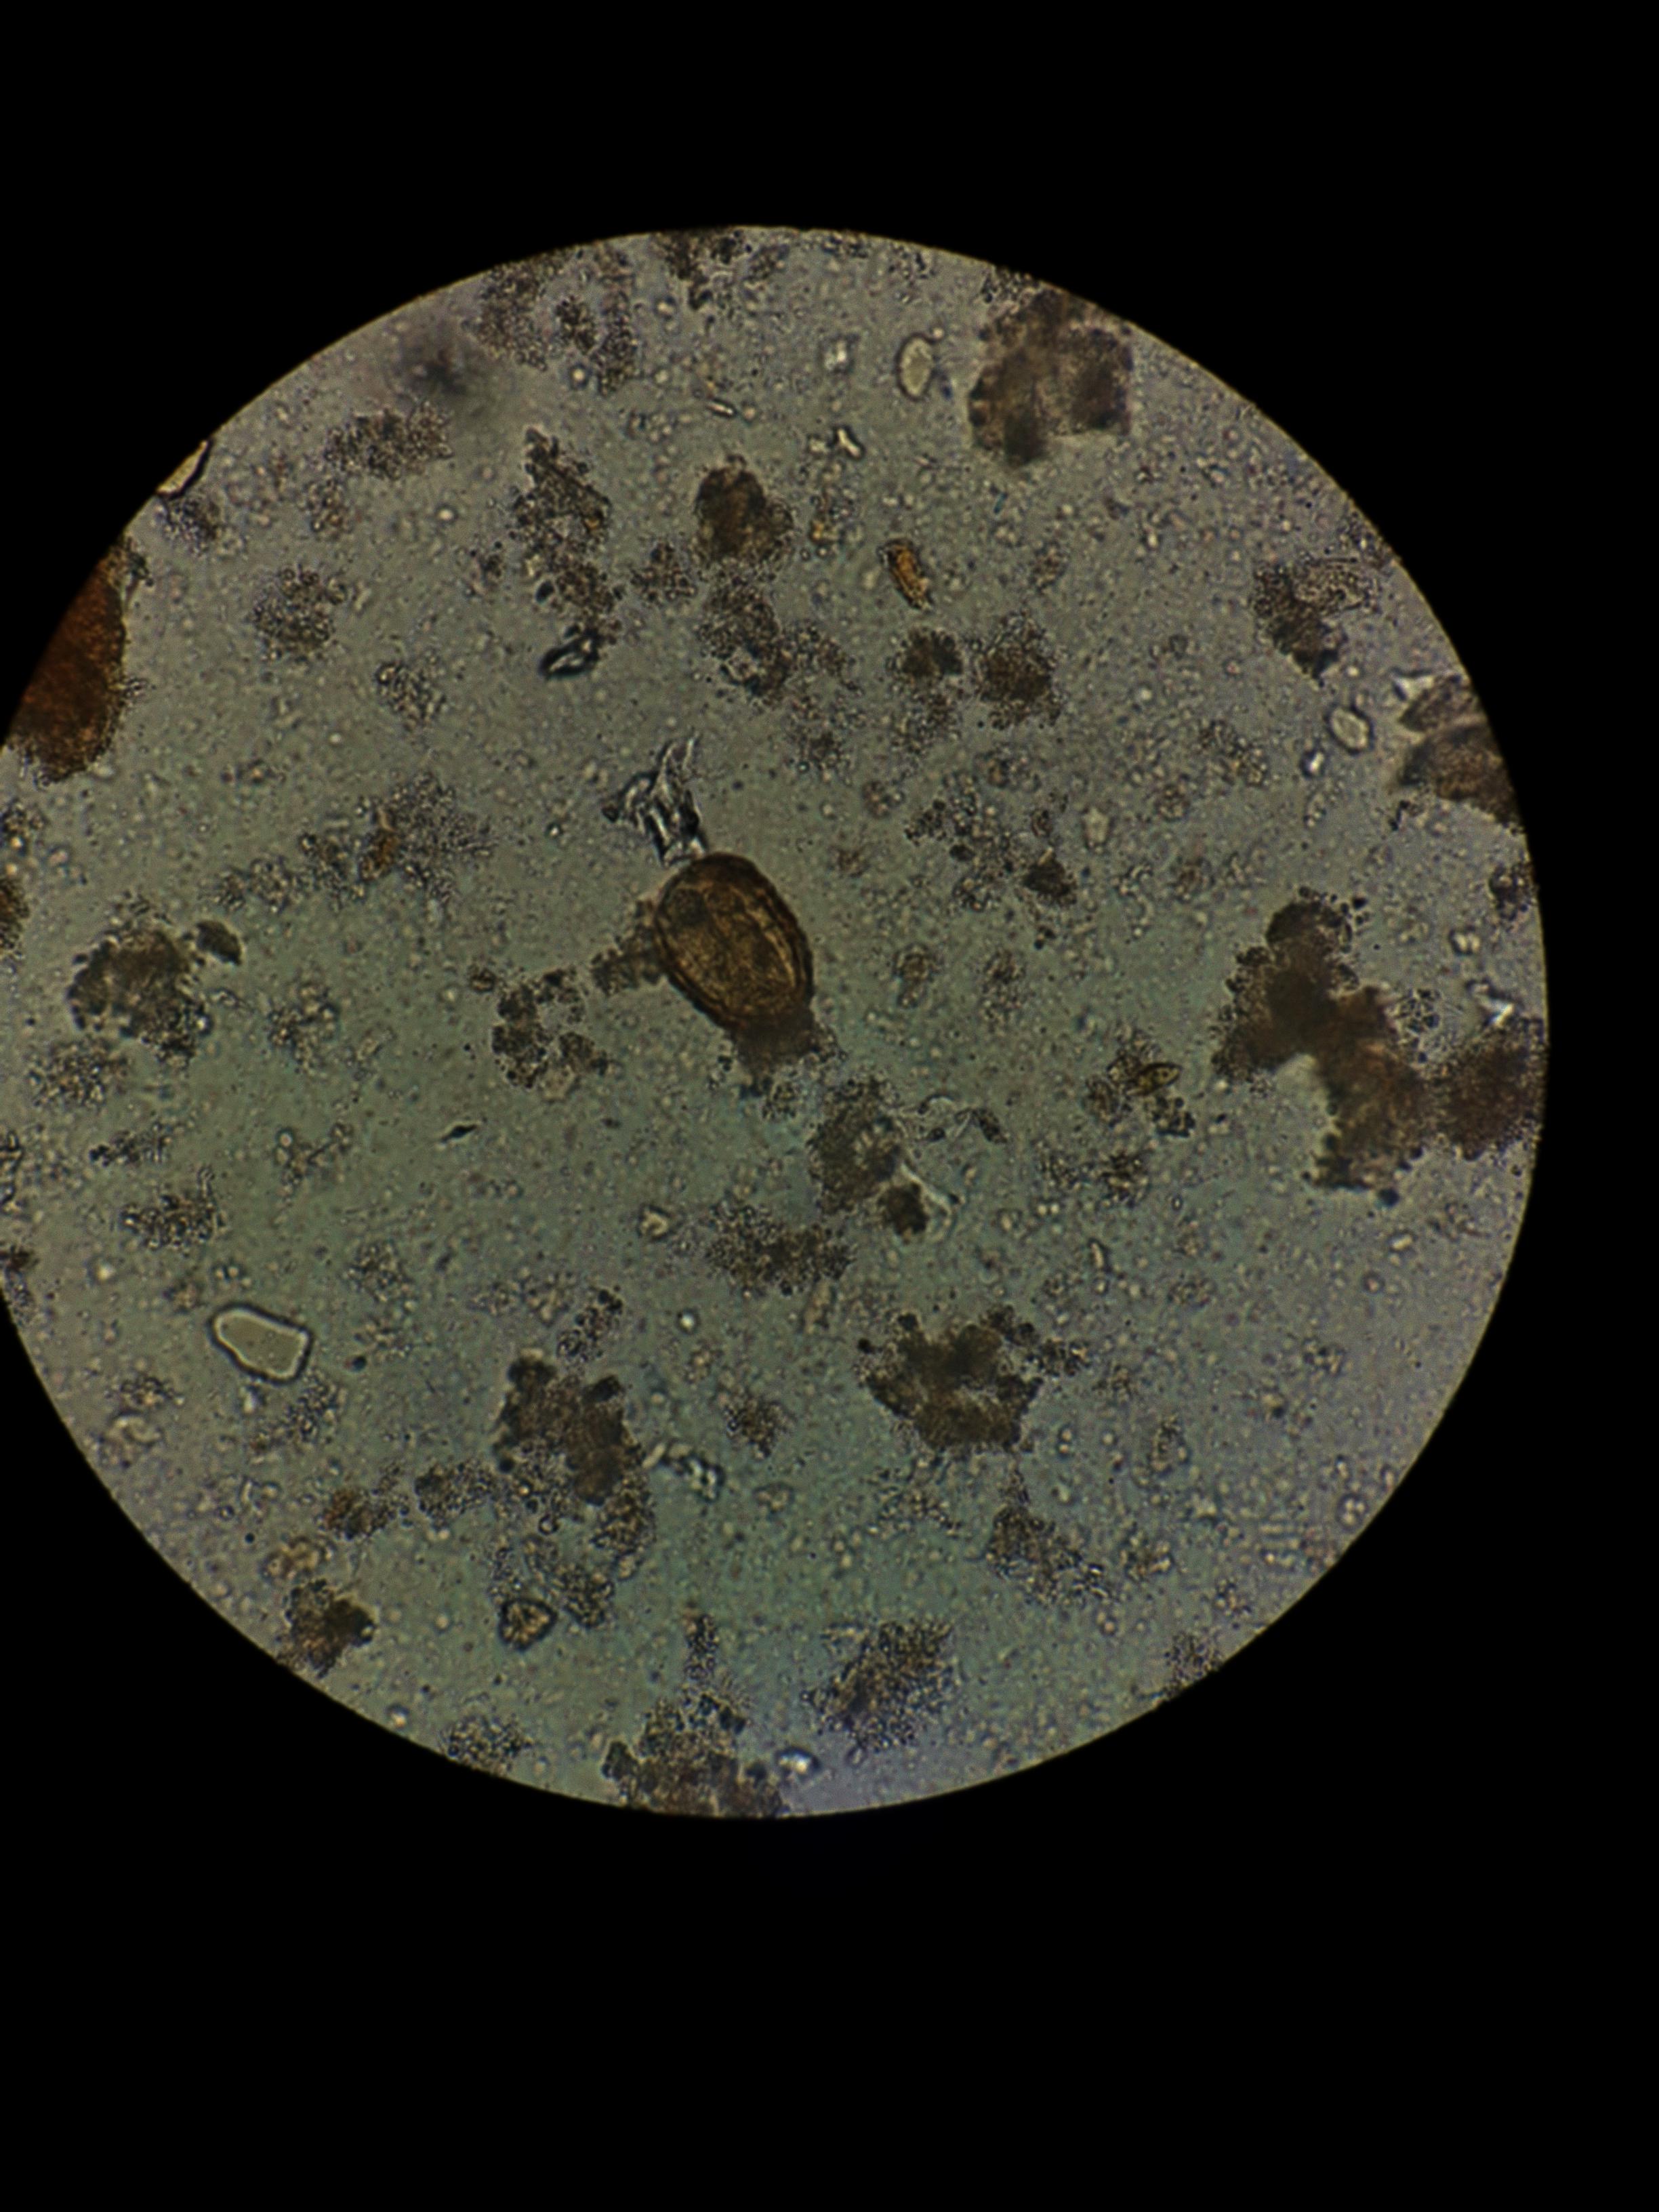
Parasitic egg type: Ascaris lumbricoides